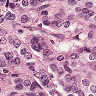
Metastatic tissue present: yes